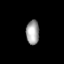
Tissue: lung
Cell type: Epithelial cells
Senescence score: 0.1761
Nuclear area (px): 312
Mean DAPI intensity: 160.679